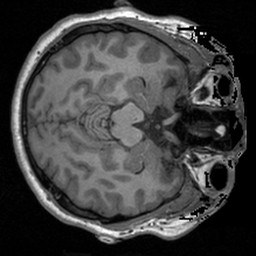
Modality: T1w
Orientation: axial
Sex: male
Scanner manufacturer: siemens
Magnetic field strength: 3 T
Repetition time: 1.9 s
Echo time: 0.00226 s